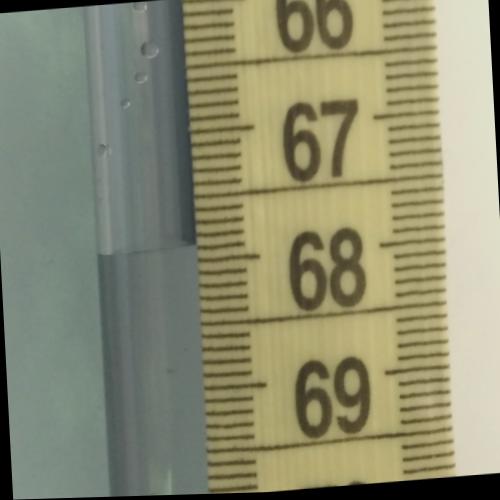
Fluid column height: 67.9 cm